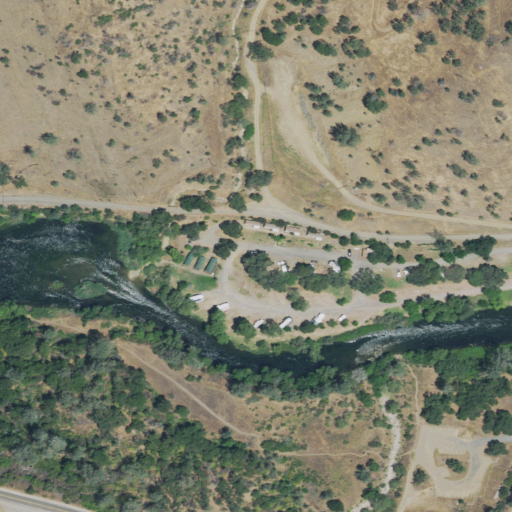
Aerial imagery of valley in California named Thompson Canyon containing grassland, shrub, low intensity development, open water, evergreen forest, medium intensity development, and open development